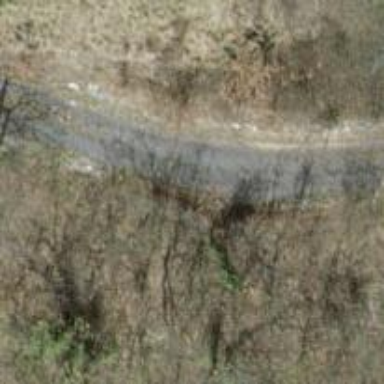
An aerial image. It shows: Track road with concrete surface and grade 1 track type.